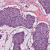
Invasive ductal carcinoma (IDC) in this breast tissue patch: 1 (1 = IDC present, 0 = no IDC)